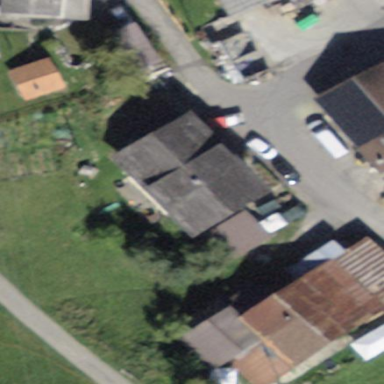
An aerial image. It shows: Residential building.